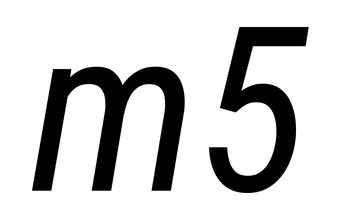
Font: Roboto-Italic_Condensed_Italic